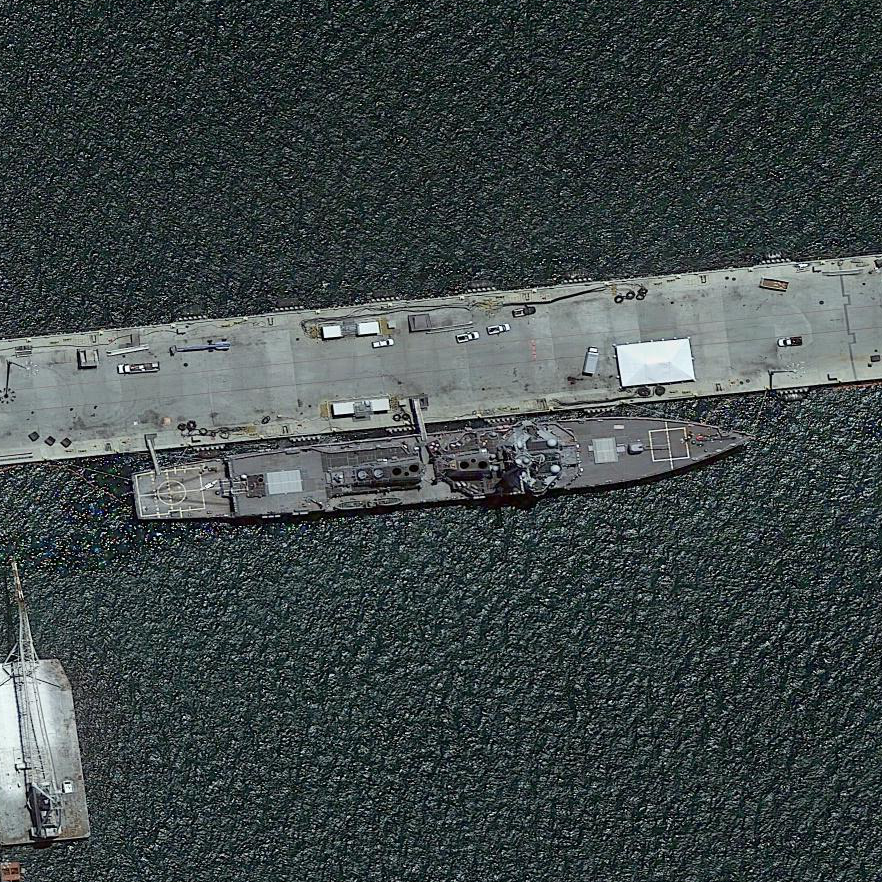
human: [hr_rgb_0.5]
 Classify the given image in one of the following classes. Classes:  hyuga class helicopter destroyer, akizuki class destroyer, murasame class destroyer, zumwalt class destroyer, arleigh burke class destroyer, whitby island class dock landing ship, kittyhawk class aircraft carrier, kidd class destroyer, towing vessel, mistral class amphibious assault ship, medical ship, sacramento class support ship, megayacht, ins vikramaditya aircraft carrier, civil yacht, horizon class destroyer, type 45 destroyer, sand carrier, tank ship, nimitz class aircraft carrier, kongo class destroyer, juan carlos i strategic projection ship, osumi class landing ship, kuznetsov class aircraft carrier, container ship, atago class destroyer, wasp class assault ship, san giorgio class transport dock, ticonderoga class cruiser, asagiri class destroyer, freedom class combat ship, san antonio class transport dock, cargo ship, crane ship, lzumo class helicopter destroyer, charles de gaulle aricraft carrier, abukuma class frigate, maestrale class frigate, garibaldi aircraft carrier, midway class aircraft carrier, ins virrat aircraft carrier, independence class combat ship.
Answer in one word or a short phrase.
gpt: Arleigh Burke class destroyer